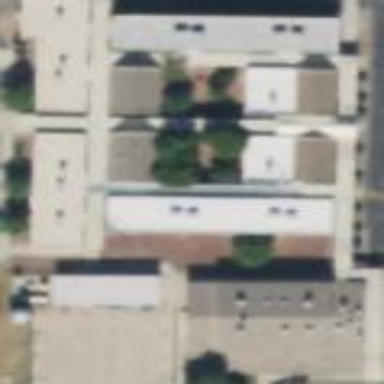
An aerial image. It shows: View of roof of building.